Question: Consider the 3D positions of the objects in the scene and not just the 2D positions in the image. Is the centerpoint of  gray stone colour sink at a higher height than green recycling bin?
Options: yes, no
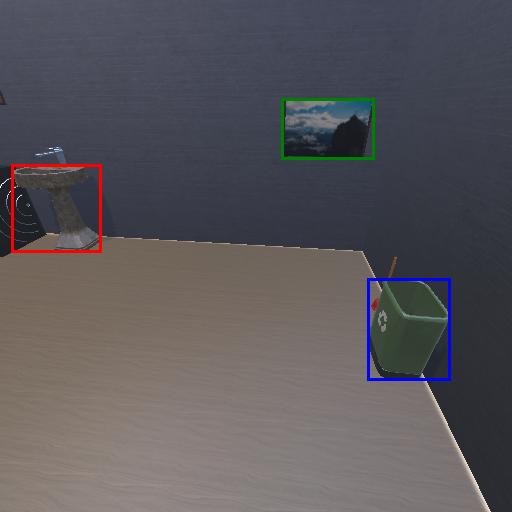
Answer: yes